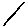
Label: line